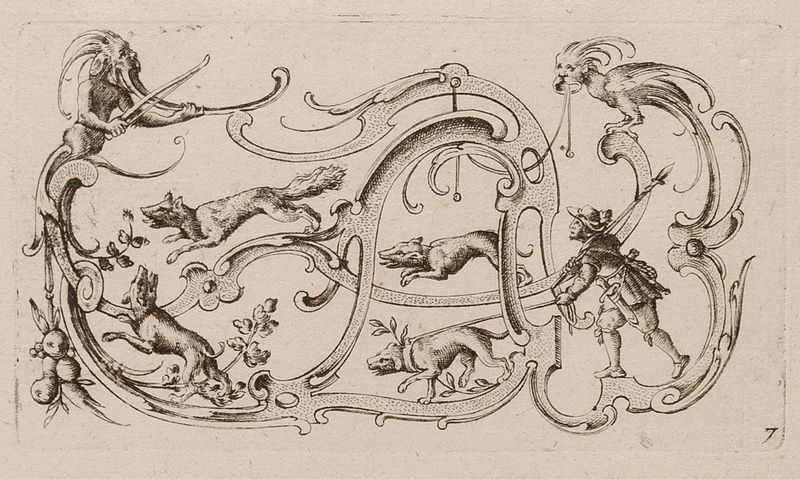
Titel: Groteske aus der Folge 'Neües Groteschgen-Büchlein'
Künstler: Johann Smisek
Standort: Hamburg
Institution: Museum für Kunst und Gewerbe Hamburg
Schlagwörter: blätter, wolf, blumen, hund, hunde, tier, tiere, ornament, zweige, musik, früchte, papier, grafik, graphik, ornamente, fotografie, photographie, druck, druckgraphik, druckgrafik, radierung, schwert, jagd, fuchs, jäger, teufel, speer, hetze, jagen, schlingen, fratze, groteske, wasserzeichen, sper, agraffe, rollwerk, tierornament, reproduktionen, 7, druckerzeugnisse, schweifwerk, ornamentstich, vorlageblätter